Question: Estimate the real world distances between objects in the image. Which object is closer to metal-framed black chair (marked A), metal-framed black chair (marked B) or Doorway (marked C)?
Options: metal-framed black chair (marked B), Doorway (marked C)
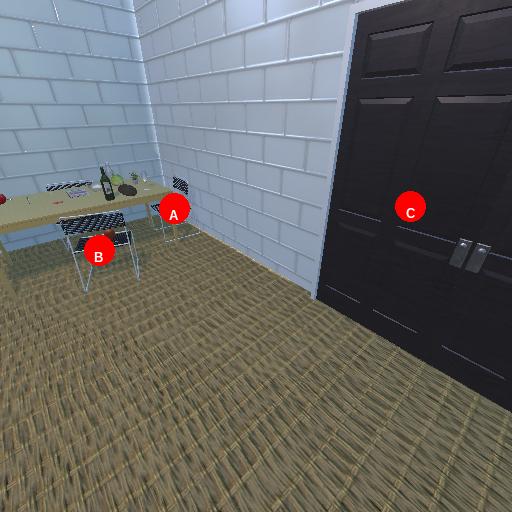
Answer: metal-framed black chair (marked B)